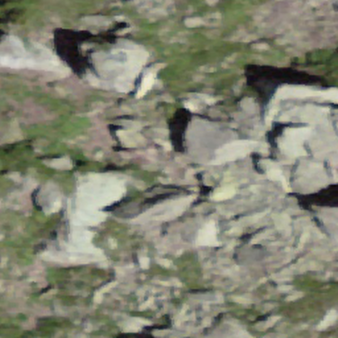
Label: bouldering_area